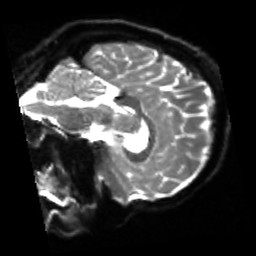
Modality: sbref
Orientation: sagittal
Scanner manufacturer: siemens
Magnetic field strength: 3 T
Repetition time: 4 s
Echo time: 0.0594 s